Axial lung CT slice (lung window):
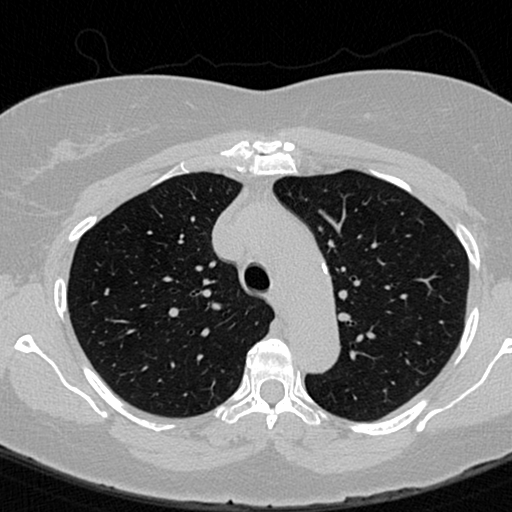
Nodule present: no